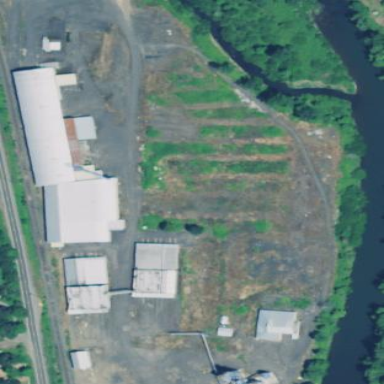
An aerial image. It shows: Industrial area that houses sawmill.